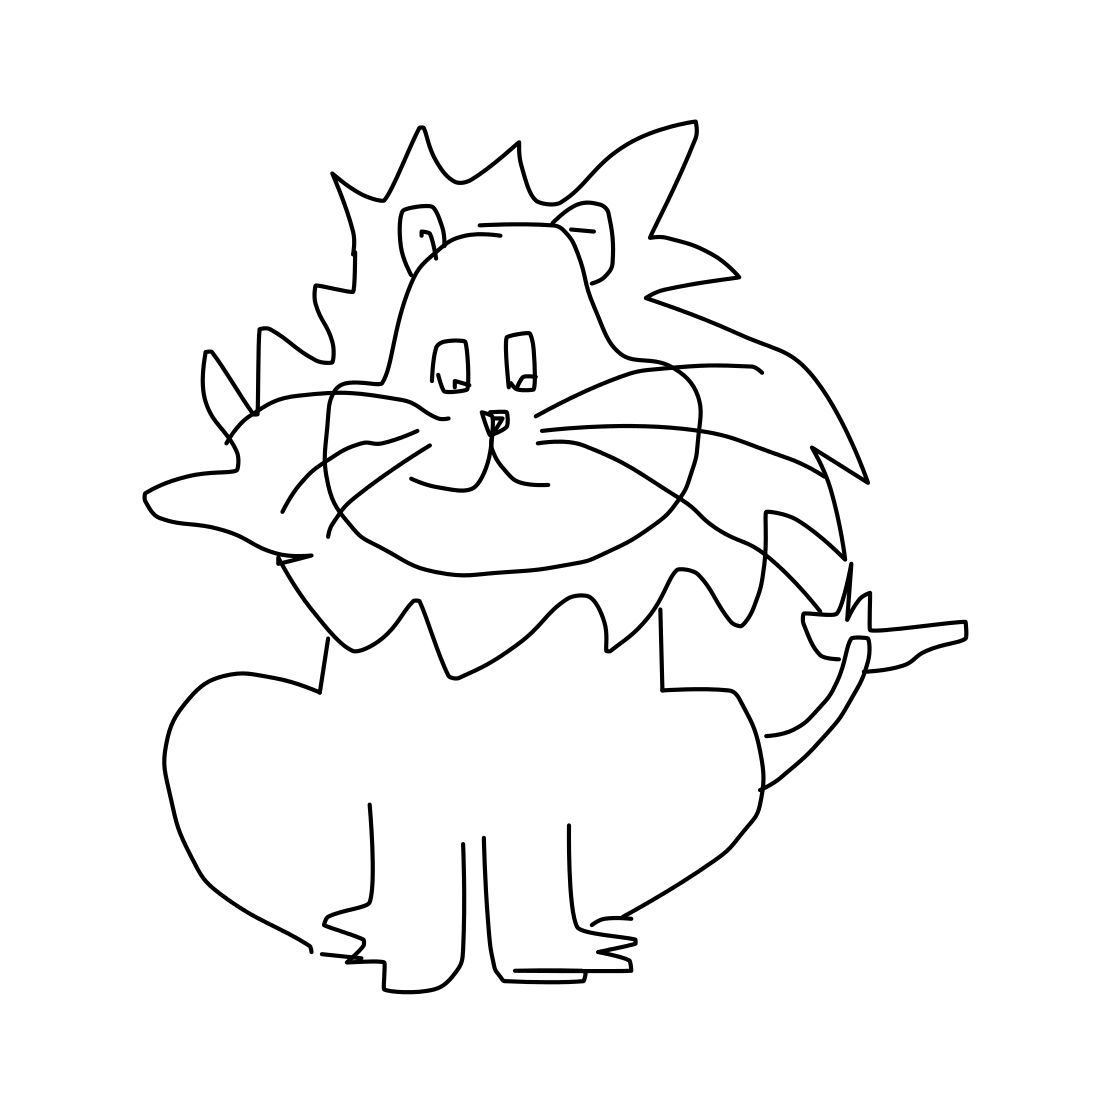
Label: lion